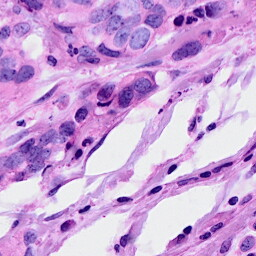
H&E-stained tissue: Breast